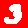
Digit: 3